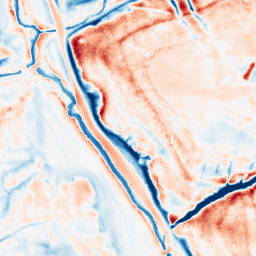
Category: classical
Decomposition family: uniform
Decomposition parameters: size: 20
Upsampling method: bspline
Upsampling parameters: scale: 4
Upsampling scale: 4